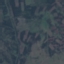
Label: HerbaceousVegetation